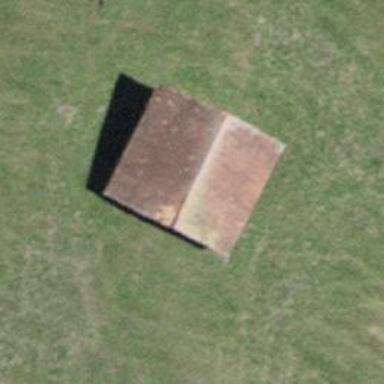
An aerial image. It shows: Rural barn.